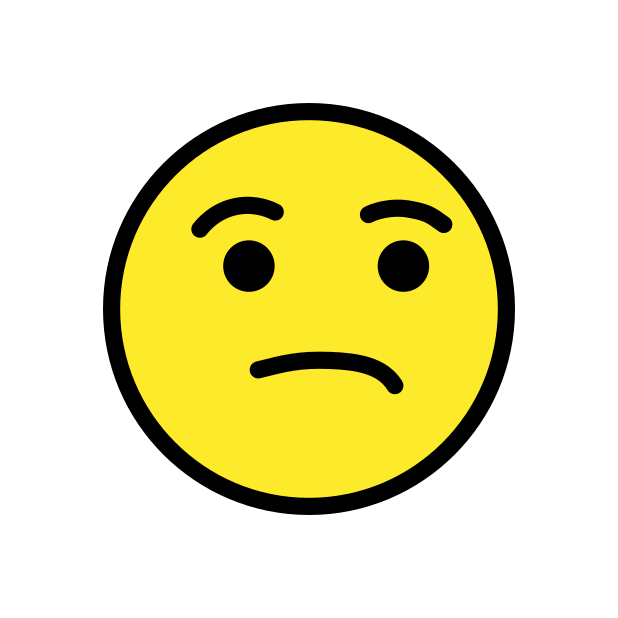
unamused face